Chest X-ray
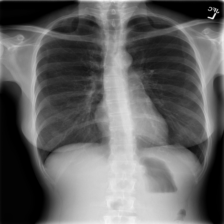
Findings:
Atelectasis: negative
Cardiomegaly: negative
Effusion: negative
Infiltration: negative
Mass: negative
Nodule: negative
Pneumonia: negative
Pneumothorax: negative
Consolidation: negative
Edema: negative
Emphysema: negative
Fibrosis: negative
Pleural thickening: negative
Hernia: negative